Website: bh-photo
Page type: address-validator
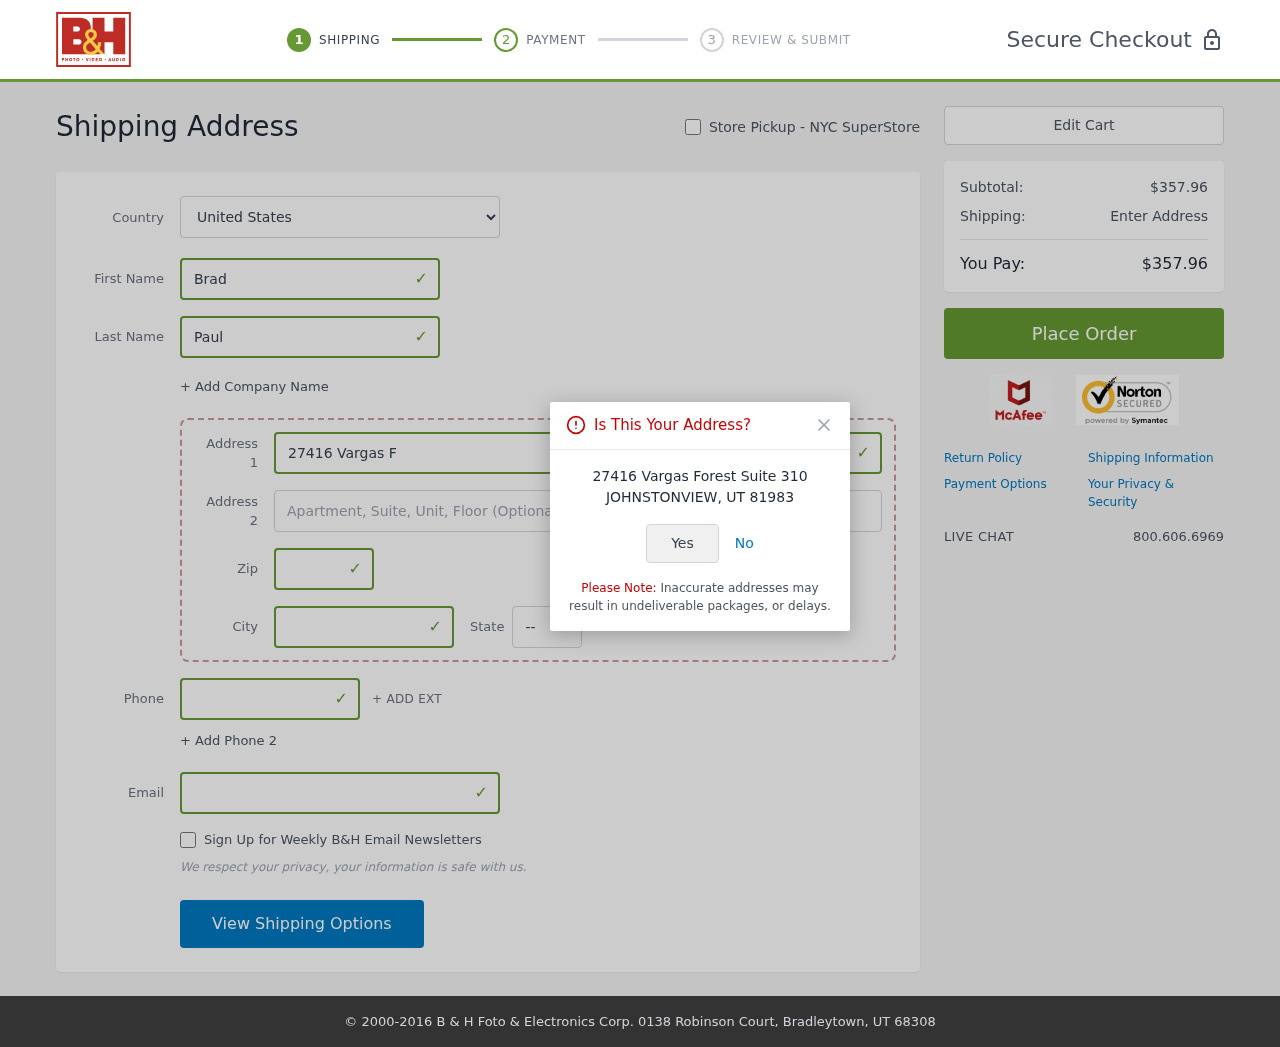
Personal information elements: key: PII_CITY
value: Johnstonview
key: PII_COUNTRY
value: United States
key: PII_EMAIL
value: brad_paul@gmail.com
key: PII_FIRSTNAME
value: Brad
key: PII_LASTNAME
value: Paul
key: PII_PHONE
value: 2783377131
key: PII_POSTCODE
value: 81983
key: PII_STATE_ABBR
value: UT
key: PII_STREET
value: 27416 Vargas Forest Suite 310
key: PII_CITY_CONFIRM
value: JOHNSTONVIEW
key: PII_POSTCODE_FULL
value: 81983
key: PII_POSTCODE_NUMERIC
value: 81983
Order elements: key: ORDER_SUBTOTAL
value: $357.96
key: ORDER_TOTAL
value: $357.96